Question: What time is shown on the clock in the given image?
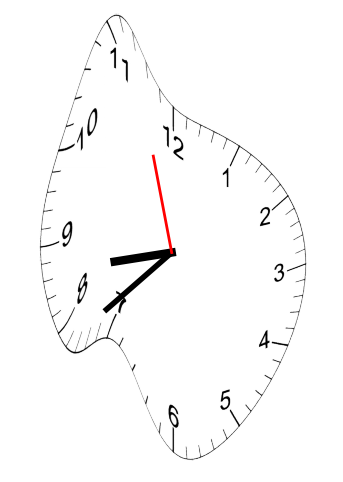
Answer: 08:37:57